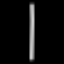
Label: line